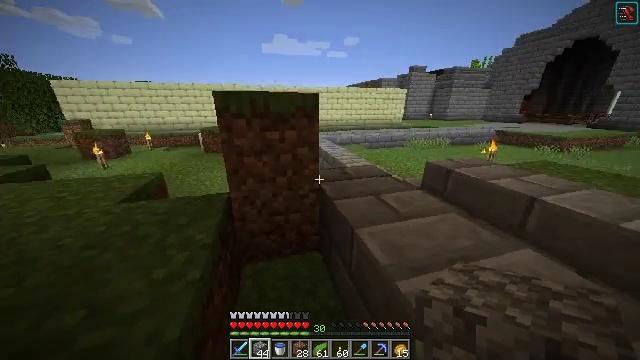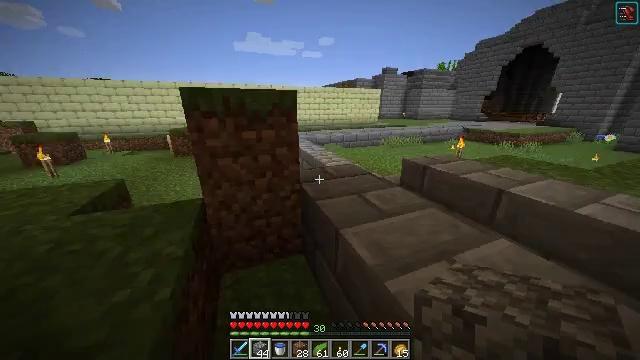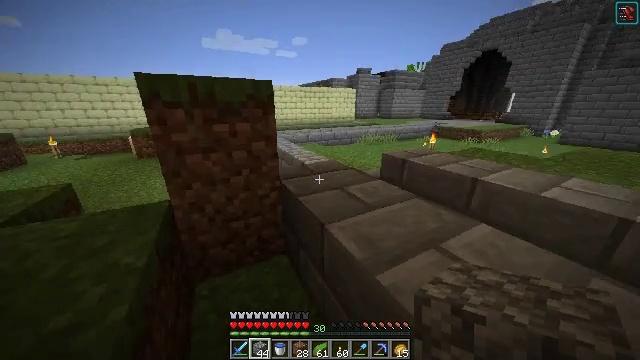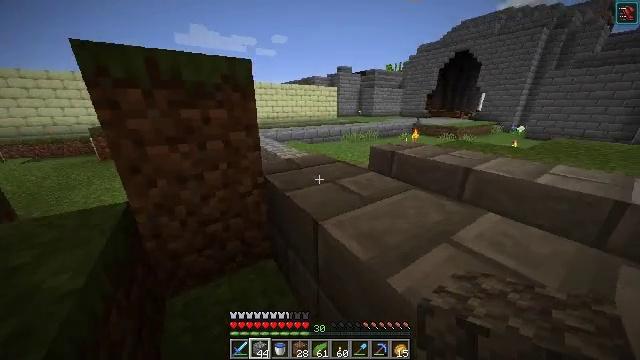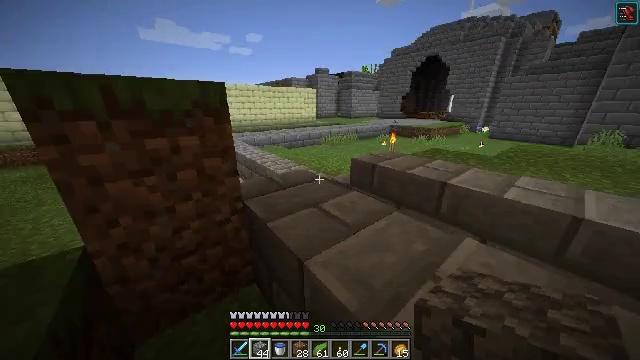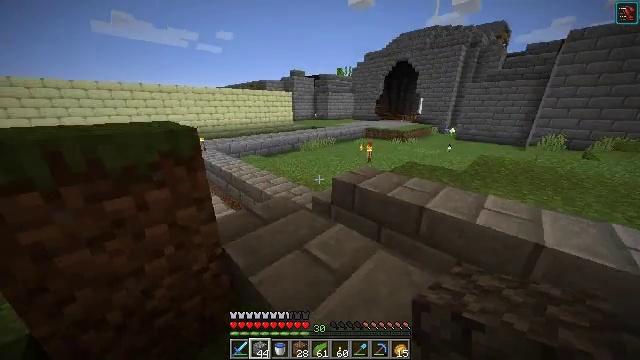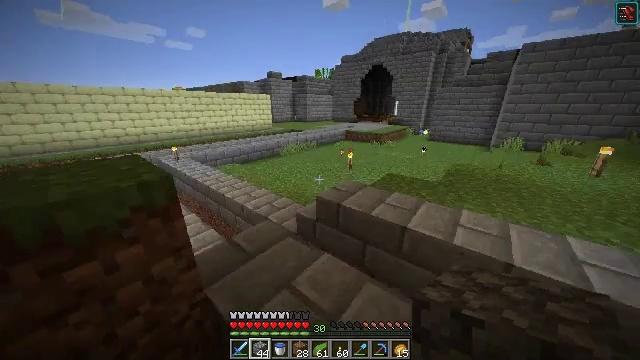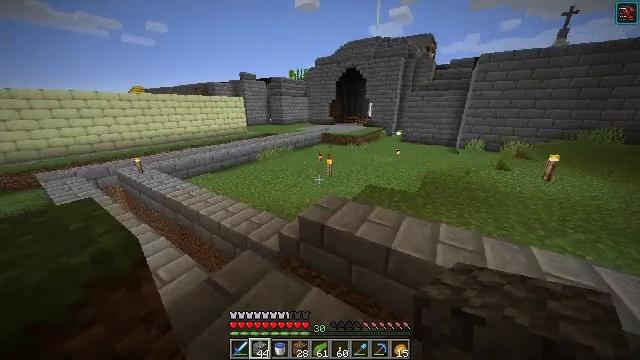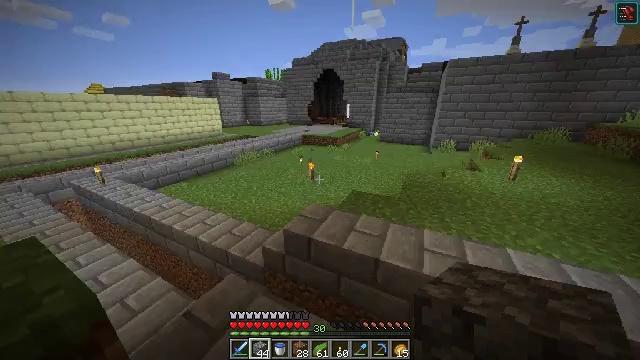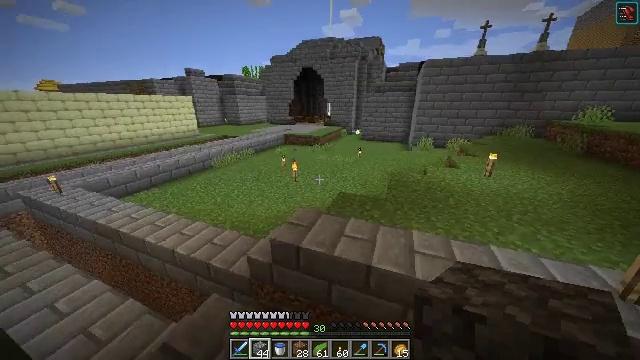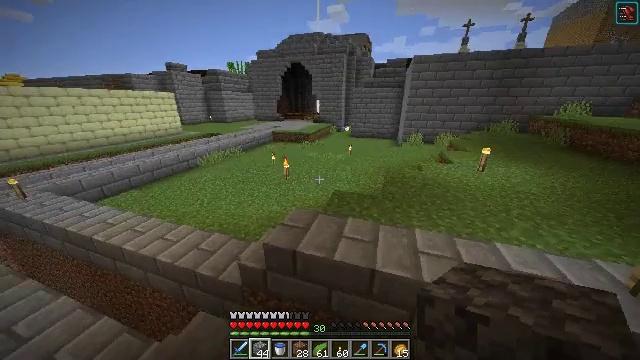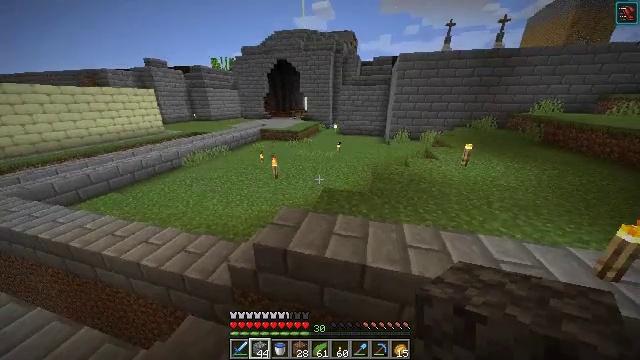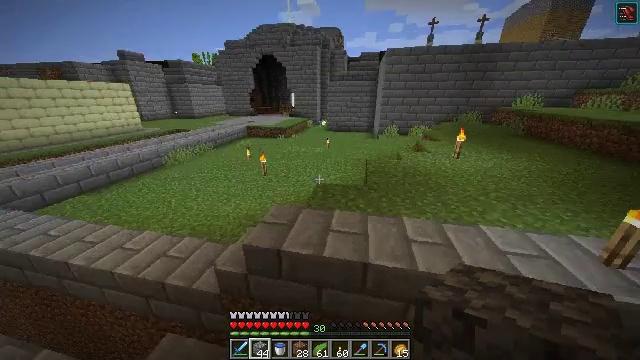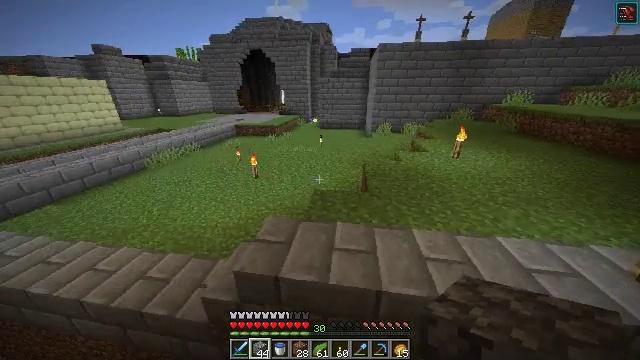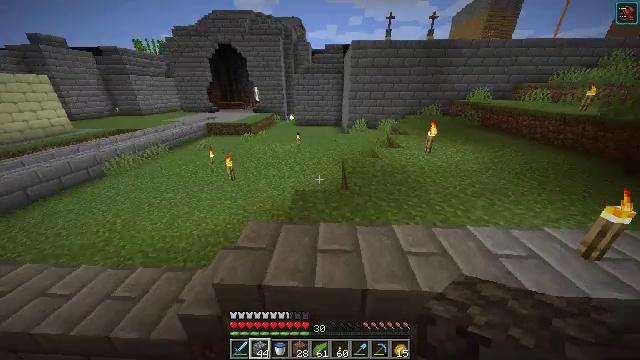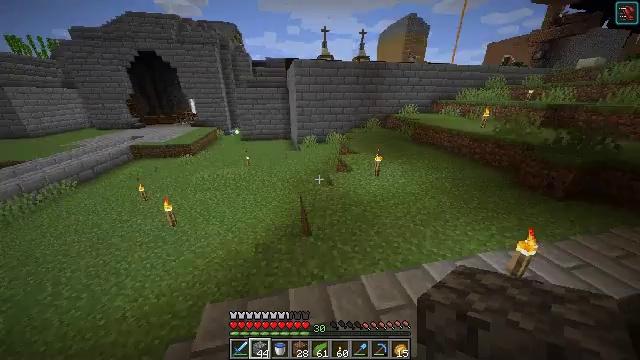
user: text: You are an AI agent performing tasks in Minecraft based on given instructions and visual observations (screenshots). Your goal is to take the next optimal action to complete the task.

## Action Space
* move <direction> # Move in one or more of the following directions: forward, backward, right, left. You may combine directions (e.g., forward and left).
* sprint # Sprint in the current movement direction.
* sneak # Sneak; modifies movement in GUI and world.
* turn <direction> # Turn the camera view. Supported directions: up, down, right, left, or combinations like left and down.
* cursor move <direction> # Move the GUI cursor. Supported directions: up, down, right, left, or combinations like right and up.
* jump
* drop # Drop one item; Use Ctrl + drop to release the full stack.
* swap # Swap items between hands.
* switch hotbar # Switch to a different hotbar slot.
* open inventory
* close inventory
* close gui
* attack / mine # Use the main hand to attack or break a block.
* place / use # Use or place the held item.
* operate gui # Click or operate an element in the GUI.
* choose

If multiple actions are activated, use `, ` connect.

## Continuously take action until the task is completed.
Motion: motion action
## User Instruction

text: Open your crafting table to craft a dropper.
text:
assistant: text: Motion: move forward, turn right
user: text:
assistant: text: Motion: move forward, turn right
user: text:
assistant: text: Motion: move forward, turn right
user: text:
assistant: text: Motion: move forward, turn right, jump
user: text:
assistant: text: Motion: move forward, turn right, jump
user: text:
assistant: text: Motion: move forward, turn right, jump
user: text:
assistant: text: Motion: move forward, turn right, jump
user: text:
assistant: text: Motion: move forward, turn right
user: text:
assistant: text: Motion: move forward, turn right
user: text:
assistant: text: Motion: move forward, turn right
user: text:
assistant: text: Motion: move forward, turn right
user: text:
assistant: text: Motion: move forward, turn right
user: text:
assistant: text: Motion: move forward, turn right
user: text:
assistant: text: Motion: move forward, turn right, jump
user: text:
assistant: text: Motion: move forward, turn right and up, jump
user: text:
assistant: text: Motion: move forward, turn right and up, jump
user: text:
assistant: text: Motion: move forward and move left, turn right
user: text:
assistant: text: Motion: move forward and move left, turn right
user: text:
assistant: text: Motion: move forward and move left, turn right
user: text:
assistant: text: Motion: move forward and move left, turn right
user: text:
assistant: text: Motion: move forward and move left
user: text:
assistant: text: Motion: move forward and move left
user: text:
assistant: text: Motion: move forward and move left
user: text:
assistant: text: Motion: move left
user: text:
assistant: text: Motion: turn right
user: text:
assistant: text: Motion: turn right and down
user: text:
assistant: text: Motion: turn right and down
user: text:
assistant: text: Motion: turn right
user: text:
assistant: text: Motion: no_op
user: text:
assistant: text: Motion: no_op